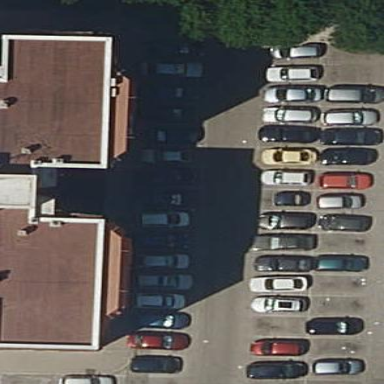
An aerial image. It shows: Road serving as parking aisle.